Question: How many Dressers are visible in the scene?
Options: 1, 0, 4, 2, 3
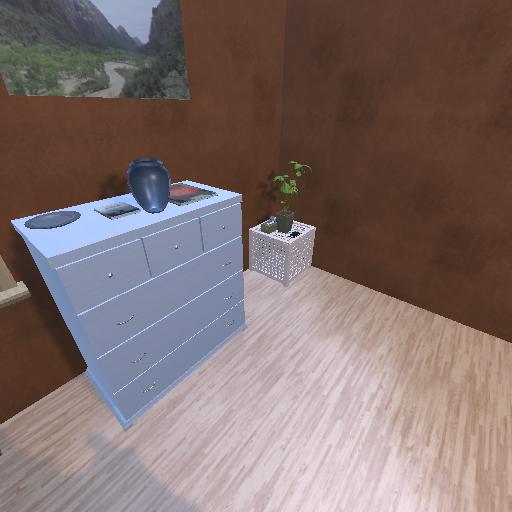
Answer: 1